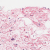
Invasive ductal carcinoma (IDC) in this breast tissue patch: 0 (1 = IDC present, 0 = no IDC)